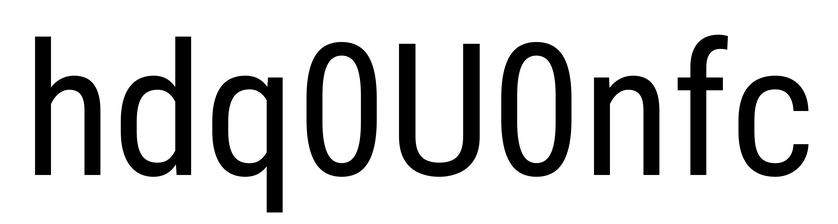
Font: Roboto_Condensed_Regular